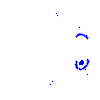
Particle: pion